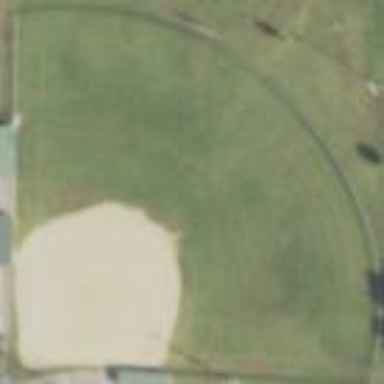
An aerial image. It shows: Baseball pitch for leisure land activities.